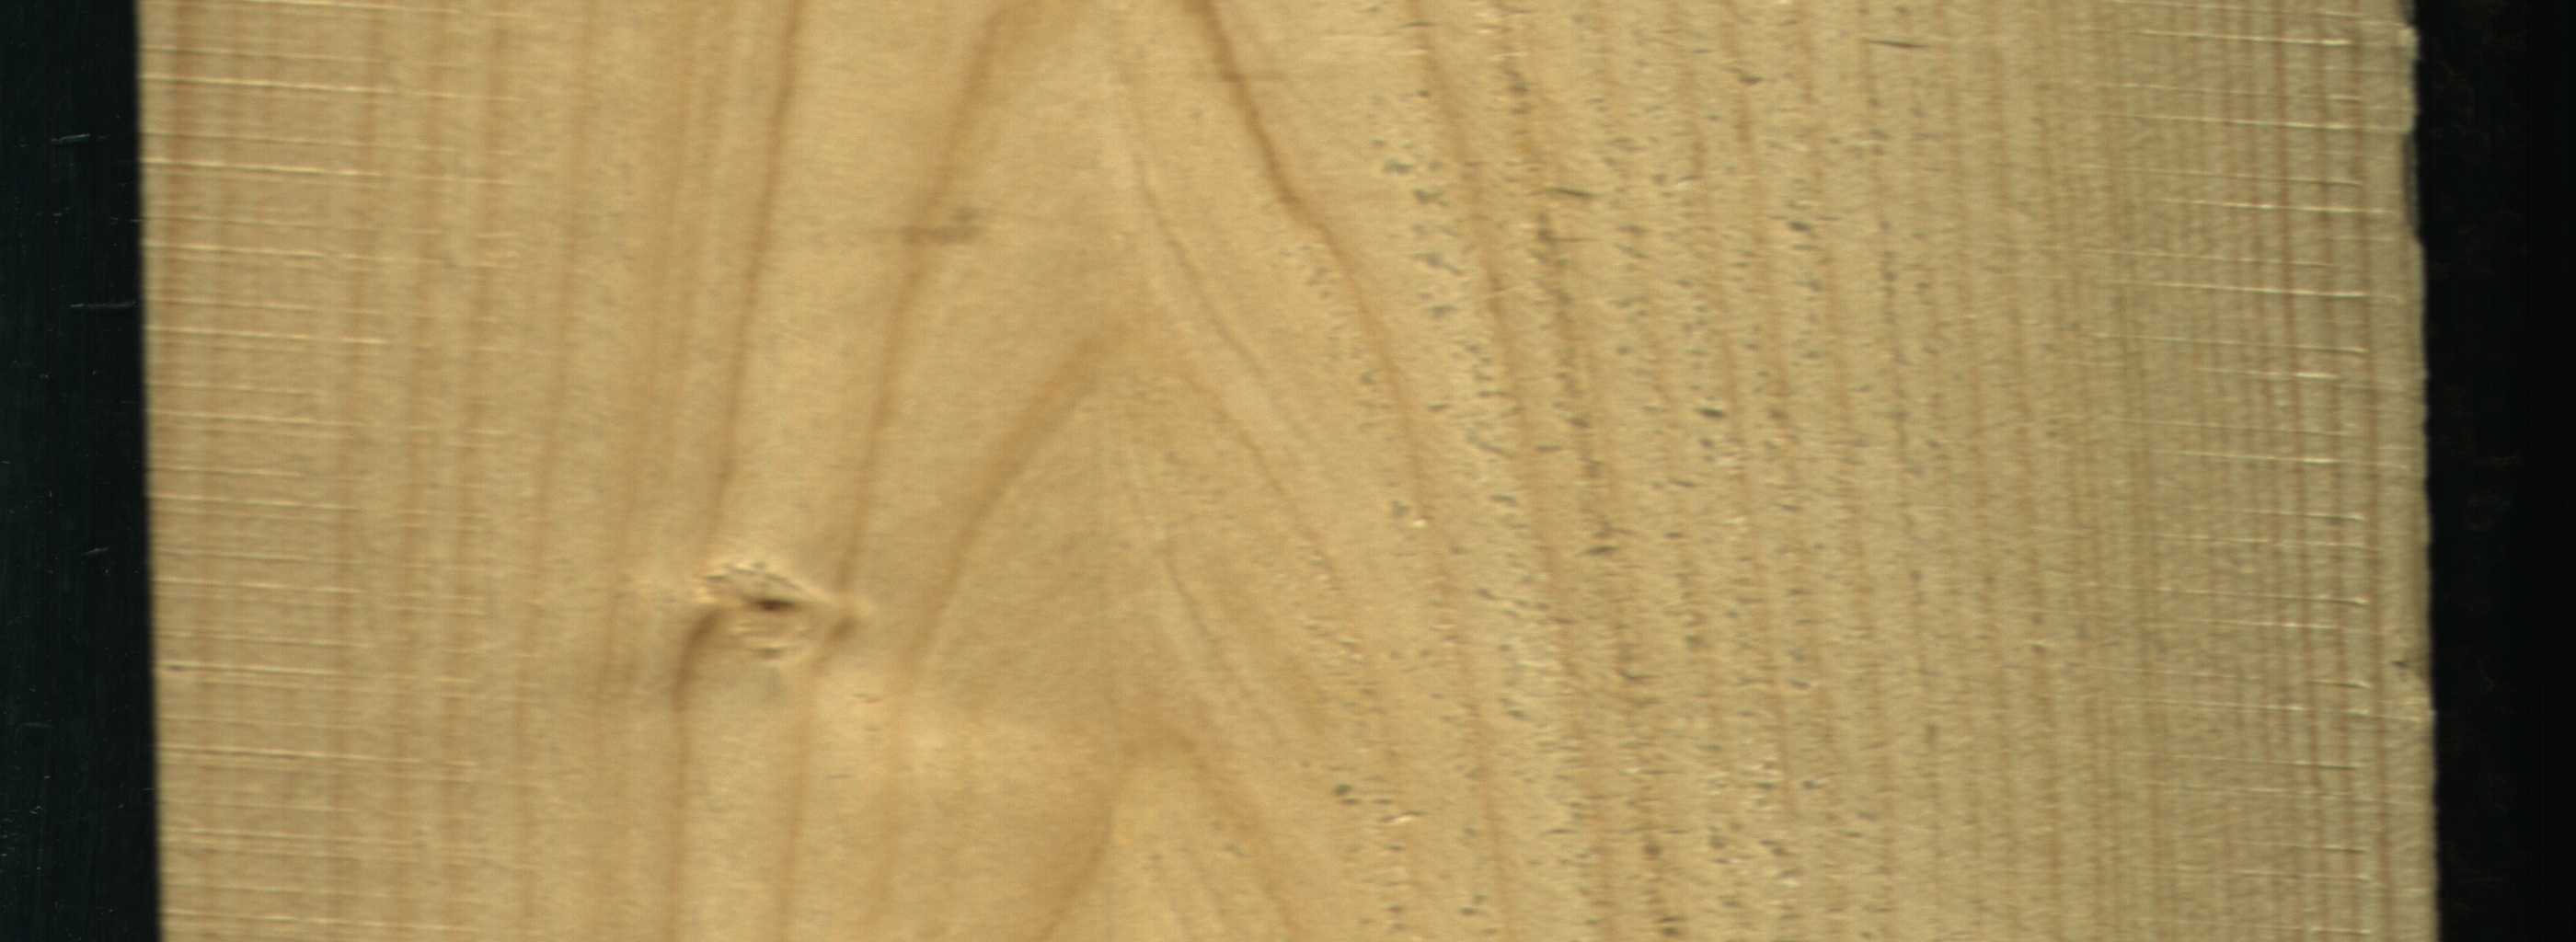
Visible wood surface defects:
Live_Knot